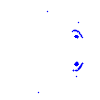
Particle: electron